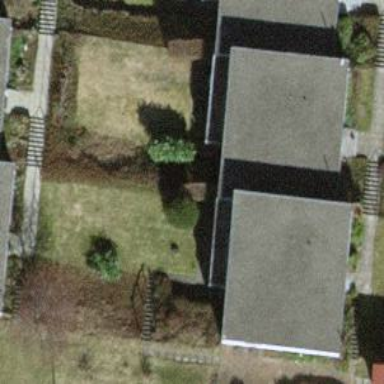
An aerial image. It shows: Terrace building with flat roof.